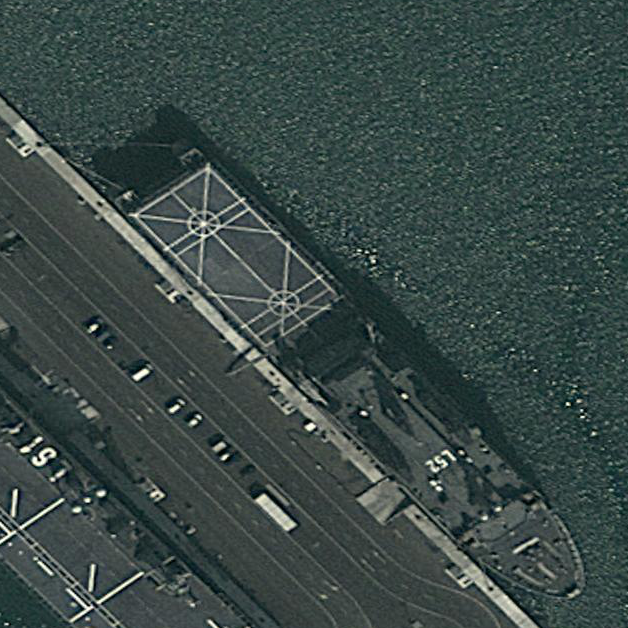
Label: combat